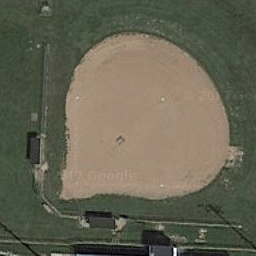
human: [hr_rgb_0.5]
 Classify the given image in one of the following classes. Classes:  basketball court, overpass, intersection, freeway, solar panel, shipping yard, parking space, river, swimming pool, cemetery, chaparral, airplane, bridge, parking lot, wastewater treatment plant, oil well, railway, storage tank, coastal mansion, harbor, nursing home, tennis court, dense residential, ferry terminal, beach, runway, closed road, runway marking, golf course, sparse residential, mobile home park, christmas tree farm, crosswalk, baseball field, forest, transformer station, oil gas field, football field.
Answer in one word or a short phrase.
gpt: baseball field